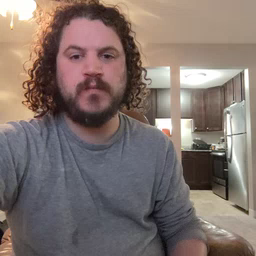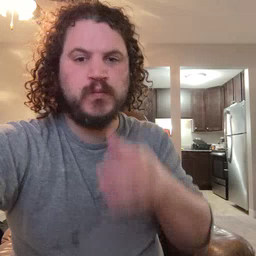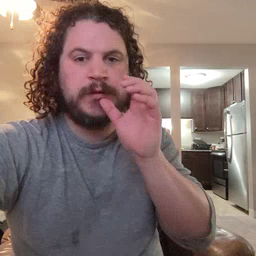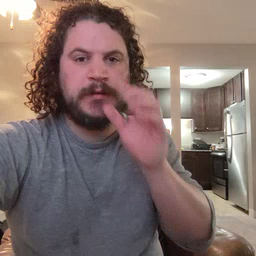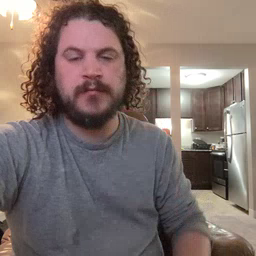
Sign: drink